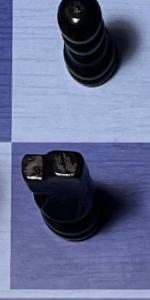
Label: Knight_Black